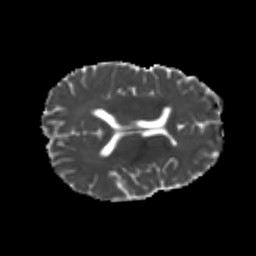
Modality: MD
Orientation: axial
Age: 24
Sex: male
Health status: healthy
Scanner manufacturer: philips
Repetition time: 7.386 s
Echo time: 0.08599 s